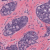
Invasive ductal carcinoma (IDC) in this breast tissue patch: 1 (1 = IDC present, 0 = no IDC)